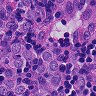
Metastatic tissue present: yes